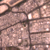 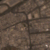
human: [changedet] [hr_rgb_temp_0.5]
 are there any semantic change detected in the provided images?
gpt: Nothing has changed.